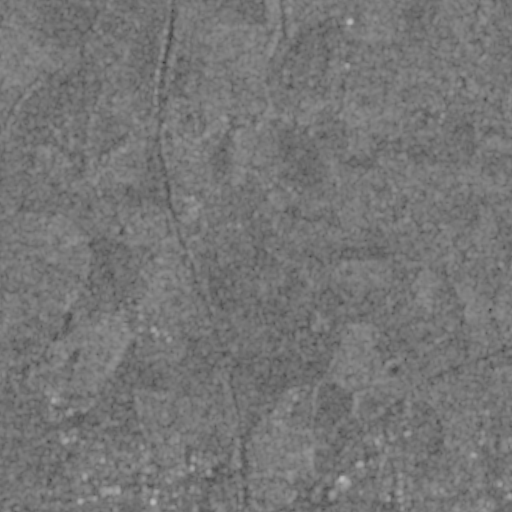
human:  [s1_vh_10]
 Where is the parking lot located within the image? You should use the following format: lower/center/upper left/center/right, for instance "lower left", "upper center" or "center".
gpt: The parking lot is located in the lower of the image.
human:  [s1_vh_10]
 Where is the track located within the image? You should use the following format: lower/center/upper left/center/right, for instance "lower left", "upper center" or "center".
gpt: The track is located in the lower left of the image.
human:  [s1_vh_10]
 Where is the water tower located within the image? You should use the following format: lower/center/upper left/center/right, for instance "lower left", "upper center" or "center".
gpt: The water tower is located in the lower center of the image.
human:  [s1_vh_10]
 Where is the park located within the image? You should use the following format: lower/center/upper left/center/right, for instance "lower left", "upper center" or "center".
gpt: There is no park in the image.

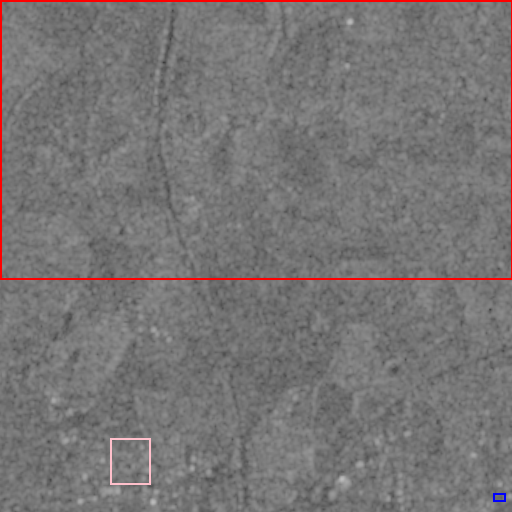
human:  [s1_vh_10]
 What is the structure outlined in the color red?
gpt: The structure outlined in red is a crop field.
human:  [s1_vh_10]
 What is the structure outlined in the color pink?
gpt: The structure outlined in pink is a park.
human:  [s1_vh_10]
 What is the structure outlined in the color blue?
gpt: The structure outlined in blue is a parking lot.
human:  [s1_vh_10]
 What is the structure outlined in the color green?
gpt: There is no green outline.